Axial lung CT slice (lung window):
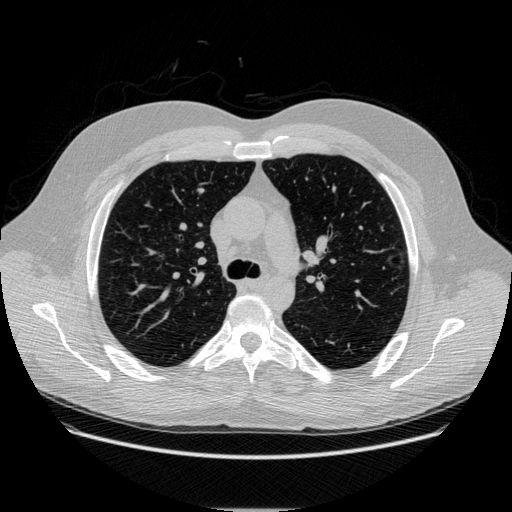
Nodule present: yes
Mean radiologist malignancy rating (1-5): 3